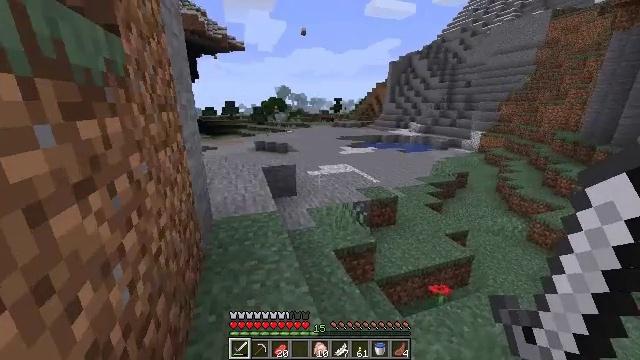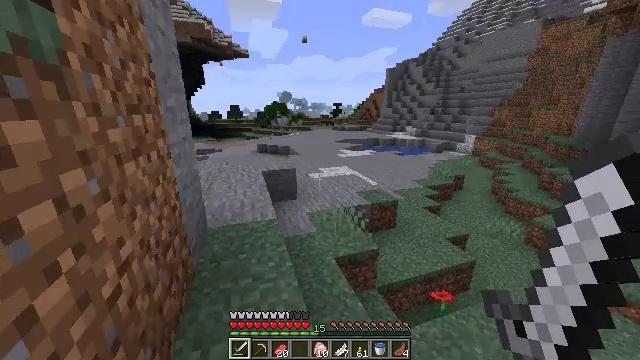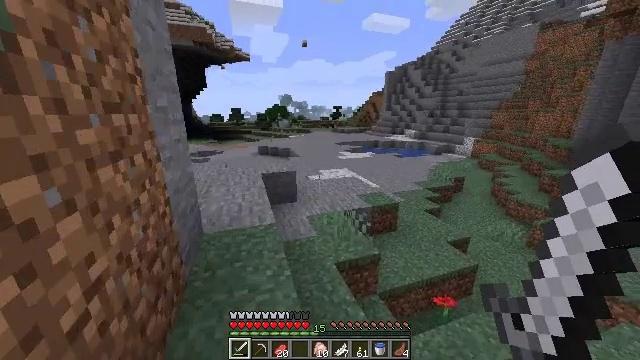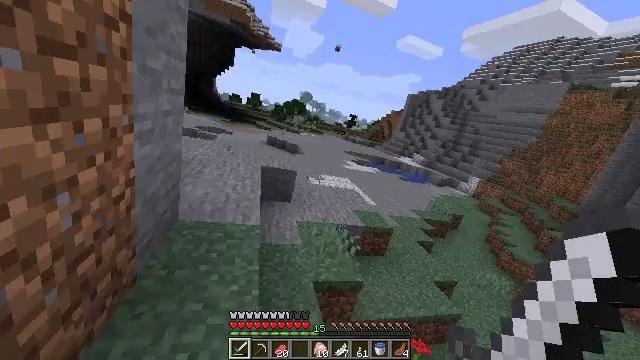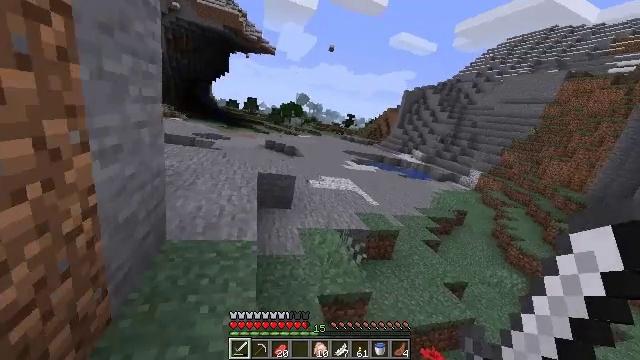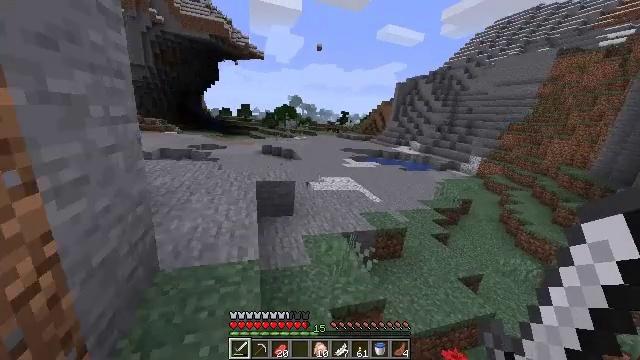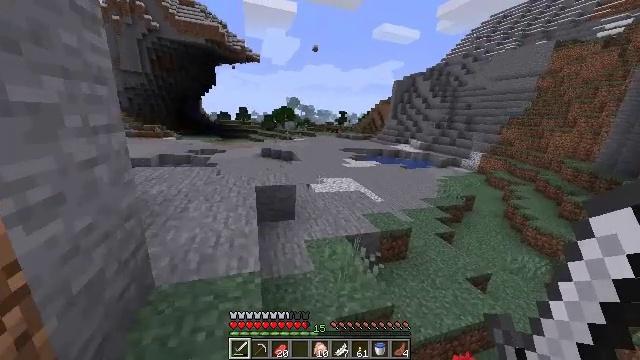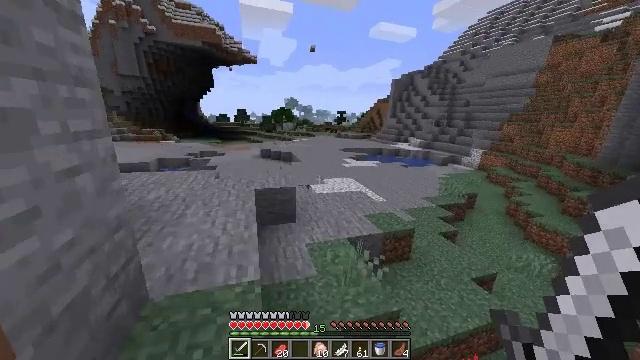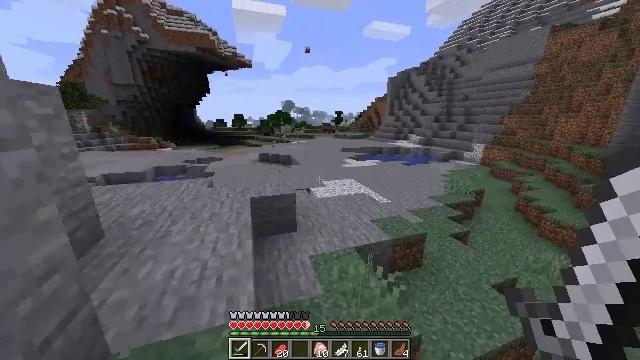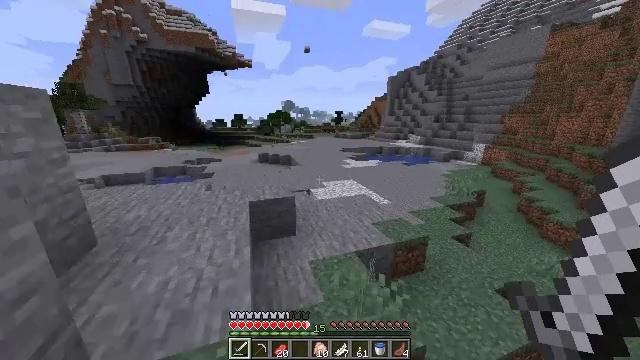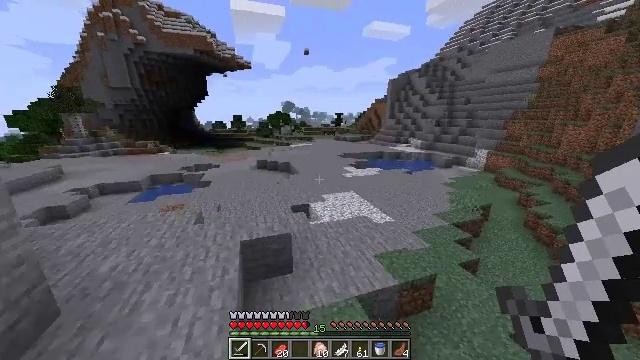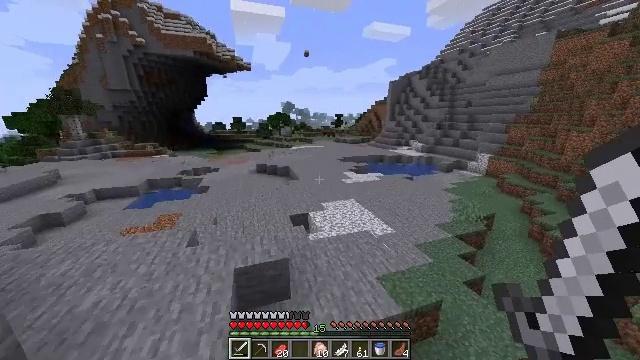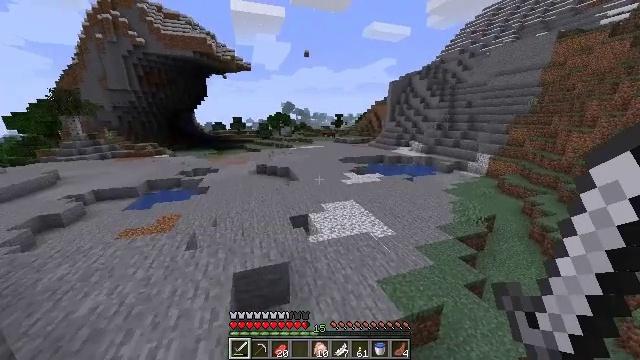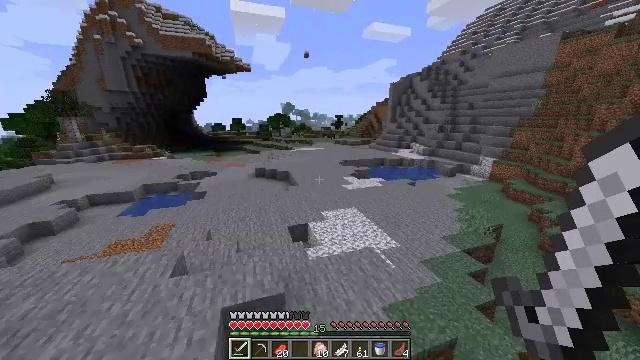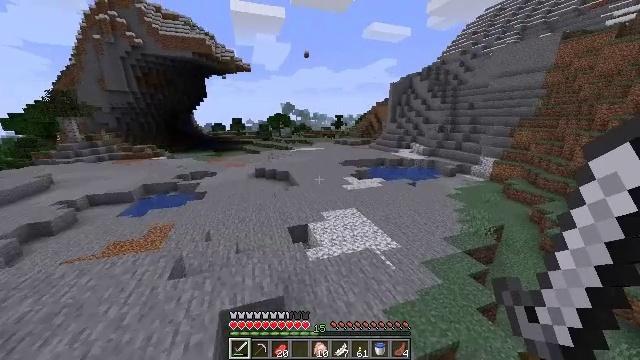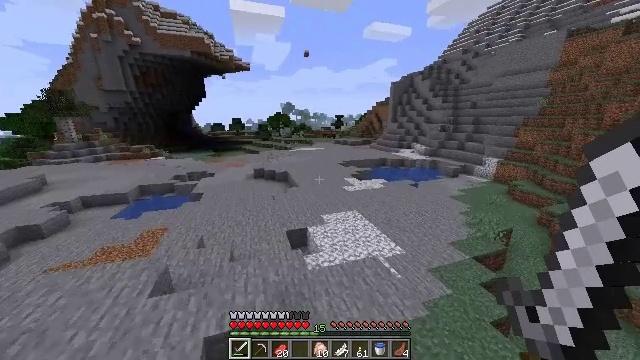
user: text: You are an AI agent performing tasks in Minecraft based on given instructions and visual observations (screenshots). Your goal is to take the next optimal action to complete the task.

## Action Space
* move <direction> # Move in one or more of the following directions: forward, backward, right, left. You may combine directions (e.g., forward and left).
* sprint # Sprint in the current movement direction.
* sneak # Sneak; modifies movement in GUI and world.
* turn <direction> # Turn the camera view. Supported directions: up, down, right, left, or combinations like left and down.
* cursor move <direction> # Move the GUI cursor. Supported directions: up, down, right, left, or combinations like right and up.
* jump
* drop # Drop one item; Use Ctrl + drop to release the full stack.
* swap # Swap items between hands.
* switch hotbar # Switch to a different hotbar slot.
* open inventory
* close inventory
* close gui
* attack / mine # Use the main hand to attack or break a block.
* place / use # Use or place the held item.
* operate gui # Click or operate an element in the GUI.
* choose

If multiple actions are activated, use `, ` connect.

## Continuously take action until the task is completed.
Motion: motion action
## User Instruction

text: Mine grass block from the ground.
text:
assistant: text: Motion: move forward, sprint
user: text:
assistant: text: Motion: move forward, sprint
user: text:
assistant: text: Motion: move forward, sprint
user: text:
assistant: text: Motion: move forward, sprint
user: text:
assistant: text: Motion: move forward, sprint
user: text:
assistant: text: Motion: move forward, sprint
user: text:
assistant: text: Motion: move forward, sprint
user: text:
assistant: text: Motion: move forward, sprint
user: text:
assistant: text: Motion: move forward, sprint, jump
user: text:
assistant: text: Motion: move forward, sprint, jump
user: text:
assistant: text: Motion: move forward, sprint, jump
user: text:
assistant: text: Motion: move forward, sprint, jump
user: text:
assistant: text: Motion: move forward, sprint, jump
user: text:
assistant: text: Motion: move forward, sprint, jump
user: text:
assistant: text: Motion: move forward, sprint, jump
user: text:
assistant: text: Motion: move forward, sprint, jump
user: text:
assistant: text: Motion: move forward, sprint, jump
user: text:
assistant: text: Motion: move forward, sprint, jump
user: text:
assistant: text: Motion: move forward, sprint, jump
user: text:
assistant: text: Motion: move forward, sprint, jump
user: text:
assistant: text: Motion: move forward, sprint, jump
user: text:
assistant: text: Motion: move forward, sprint, jump
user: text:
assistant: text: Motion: move forward, sprint, turn left, jump
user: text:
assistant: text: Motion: move forward, sprint, turn left, jump
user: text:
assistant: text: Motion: move forward, sprint, turn left, jump
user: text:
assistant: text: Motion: move forward, sprint, turn left, jump
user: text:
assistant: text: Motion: move forward, sprint, jump
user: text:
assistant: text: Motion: move forward, sprint, jump
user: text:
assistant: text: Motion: move forward, sprint, jump
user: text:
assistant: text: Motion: move forward, sprint, jump